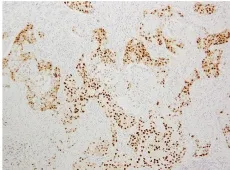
Areas exhibiting apocrine features within the tumor cells. (C) The androgen receptor was expressed in the cytoplasm and the nucleus of the tumor cells, which exhibited apocrine features.
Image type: pathology (immunostaining)